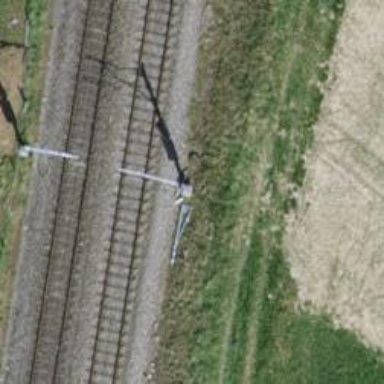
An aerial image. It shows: Railway signal.